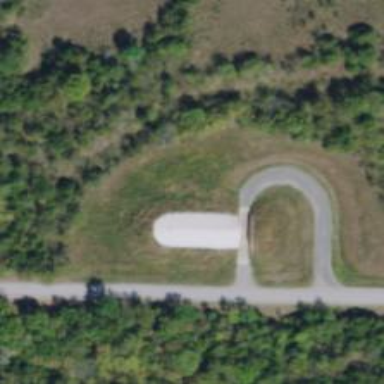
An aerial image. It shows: Military bunker for protection and defense.